Aerial crown-view tile of a tropical tree (Barro Colorado Island, Panama), acquired 20241014:
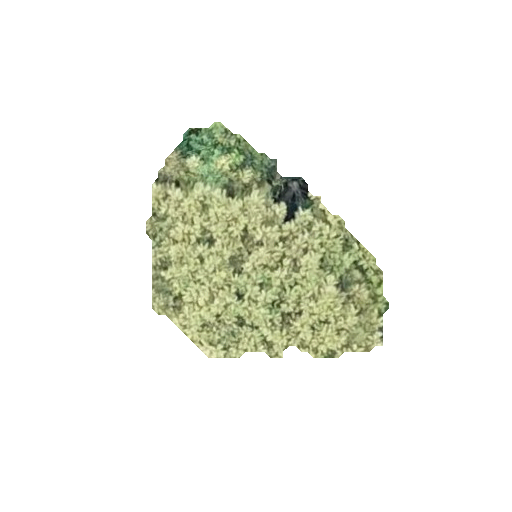
Species: Dipteryx oleifera
GBIF accepted scientific name: Dipteryx oleifera
Crown area: 61.326 m²